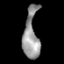
Tissue: prostate
Cell type: Epithelial cells
Senescence score: 0.3208
Nuclear area (px): 740
Mean DAPI intensity: 149.12